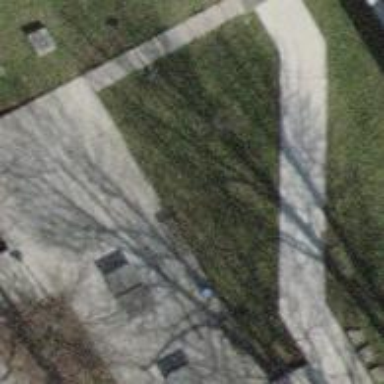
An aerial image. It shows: Bench for seating.